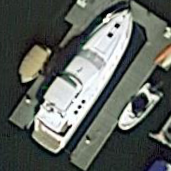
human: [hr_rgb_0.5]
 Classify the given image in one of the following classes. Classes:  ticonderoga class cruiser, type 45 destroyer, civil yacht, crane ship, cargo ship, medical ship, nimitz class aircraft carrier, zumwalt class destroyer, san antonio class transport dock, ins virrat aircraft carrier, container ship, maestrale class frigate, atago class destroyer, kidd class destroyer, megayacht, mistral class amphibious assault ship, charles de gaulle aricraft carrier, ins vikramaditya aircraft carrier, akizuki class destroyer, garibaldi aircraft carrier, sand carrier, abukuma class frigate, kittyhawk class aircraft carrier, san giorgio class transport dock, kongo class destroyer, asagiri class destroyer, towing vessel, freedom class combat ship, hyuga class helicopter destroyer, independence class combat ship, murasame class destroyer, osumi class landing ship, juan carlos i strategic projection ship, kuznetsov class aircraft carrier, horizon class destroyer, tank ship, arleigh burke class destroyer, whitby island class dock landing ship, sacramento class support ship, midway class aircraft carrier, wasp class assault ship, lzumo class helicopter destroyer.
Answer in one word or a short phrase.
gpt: Civil yacht